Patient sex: M
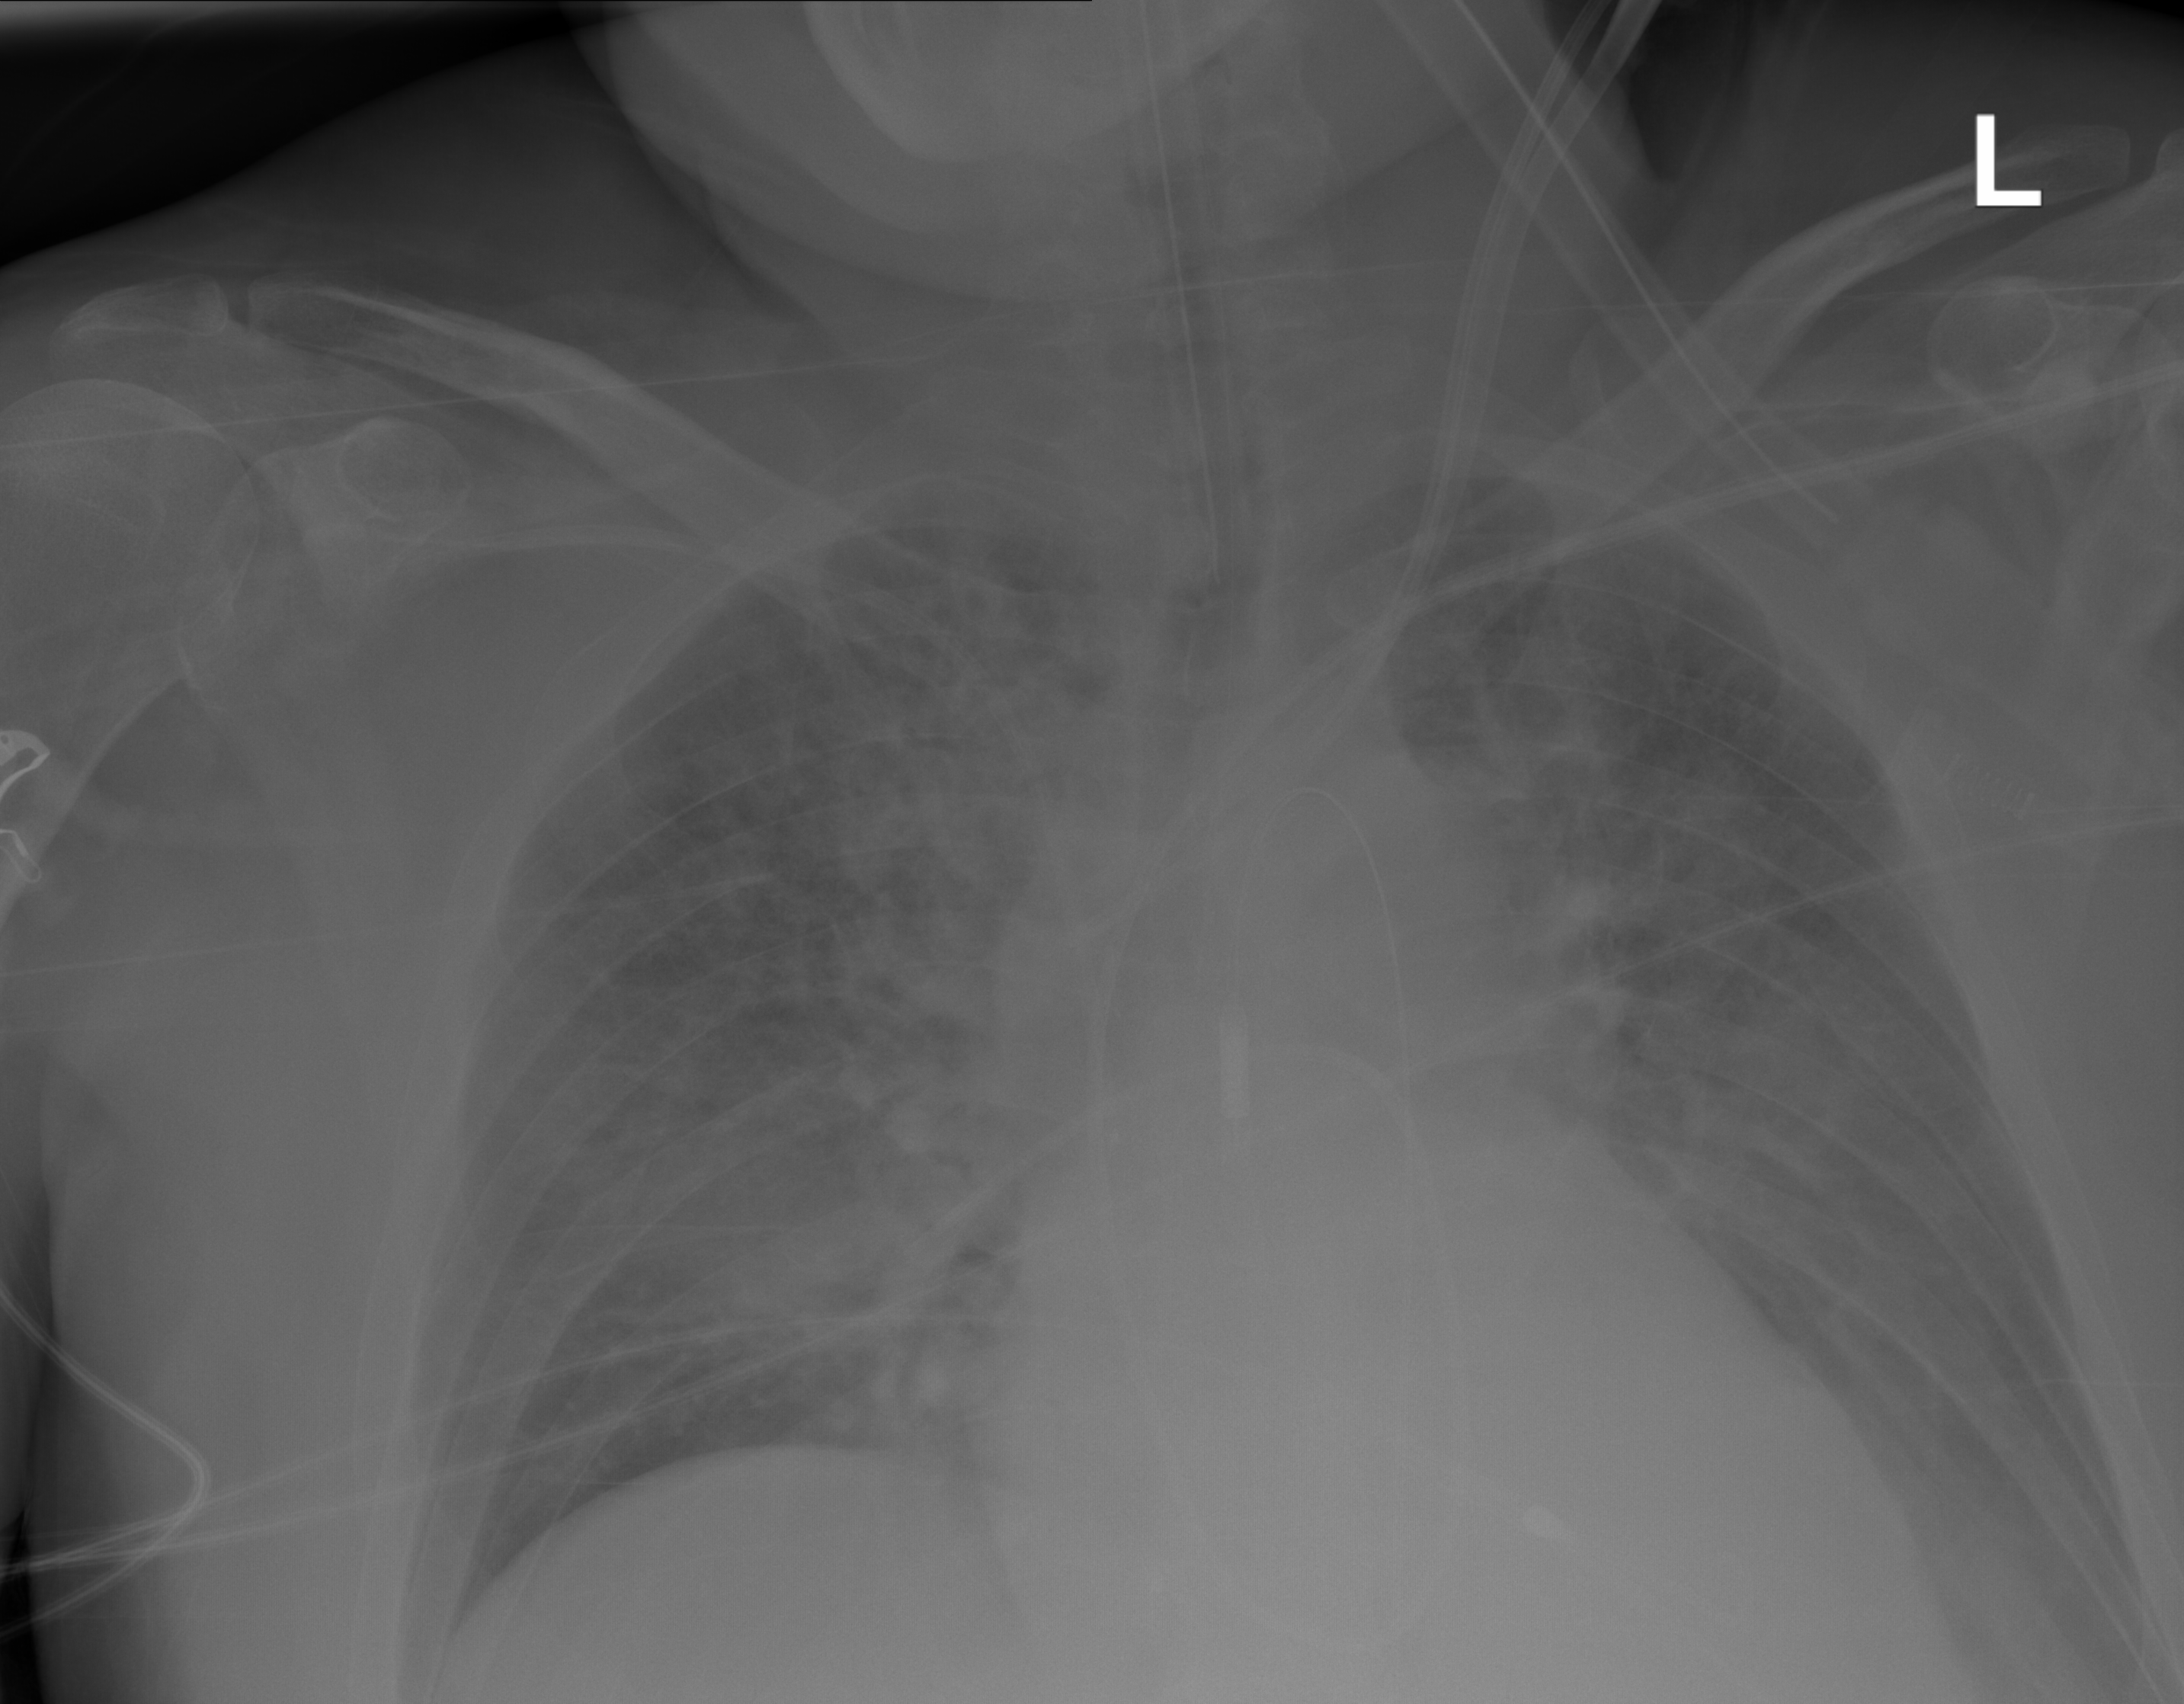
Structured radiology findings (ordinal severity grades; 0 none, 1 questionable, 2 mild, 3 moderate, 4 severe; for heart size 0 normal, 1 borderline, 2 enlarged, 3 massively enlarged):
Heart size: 2
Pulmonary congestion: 3
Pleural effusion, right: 0
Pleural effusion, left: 2
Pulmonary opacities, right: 3
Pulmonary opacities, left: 3
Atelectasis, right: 2
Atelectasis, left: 2